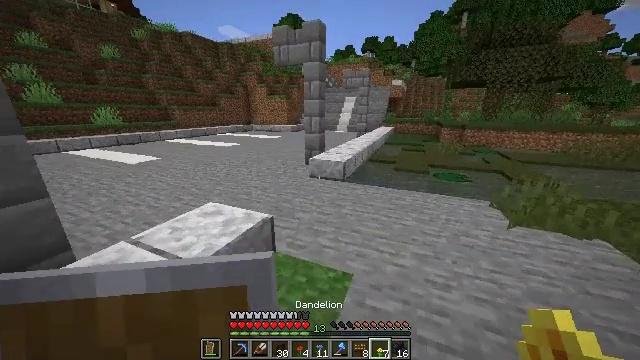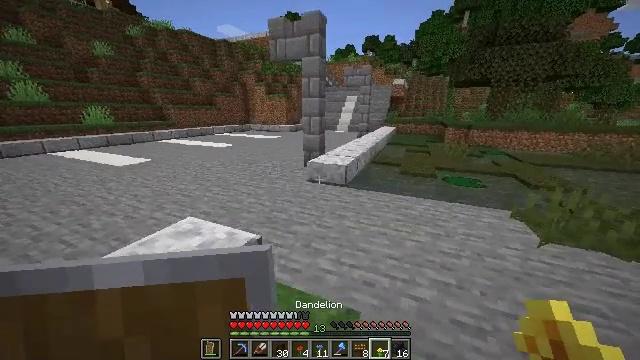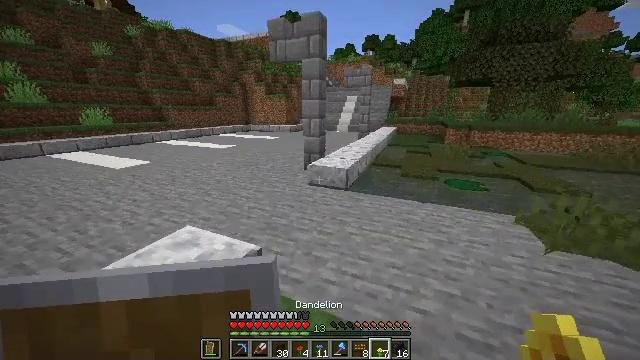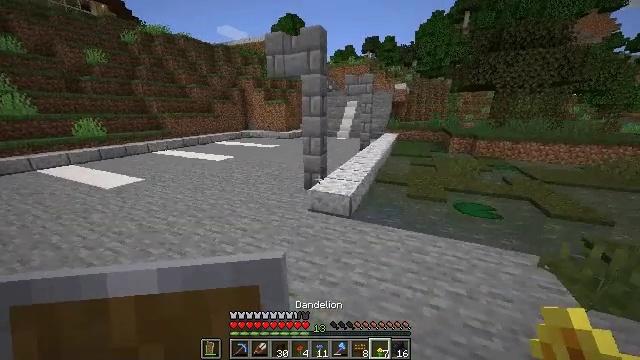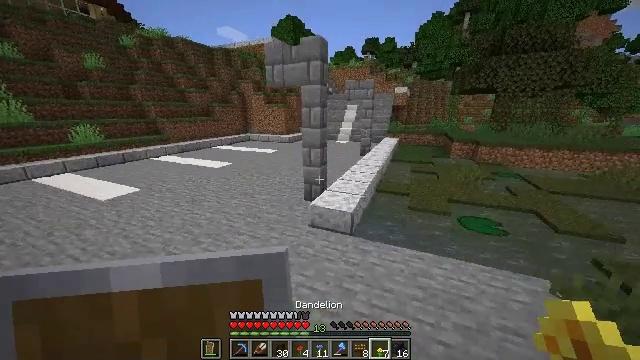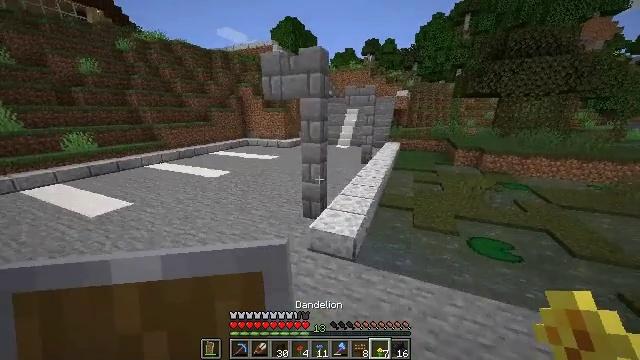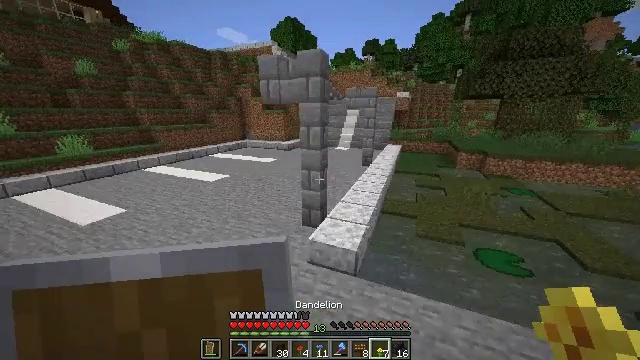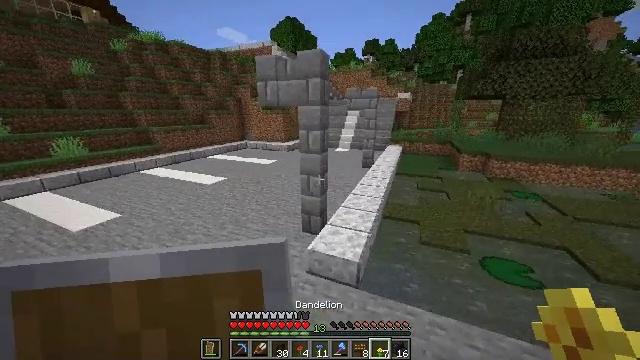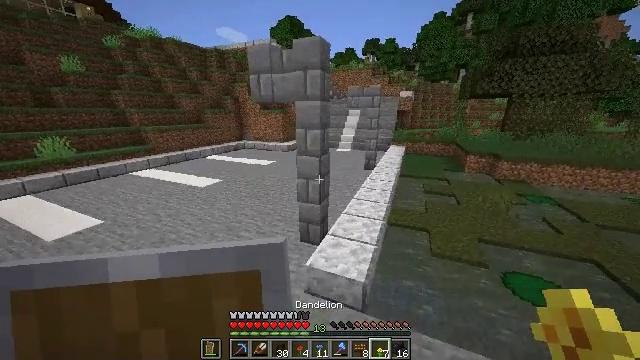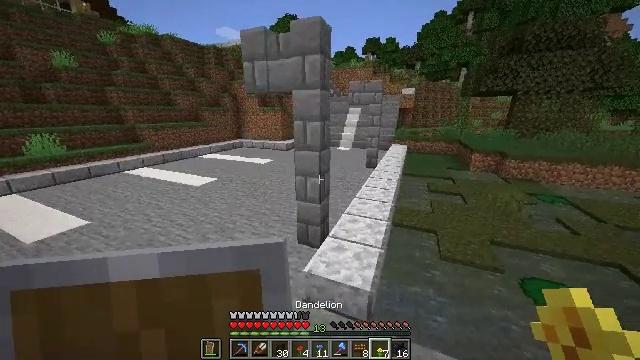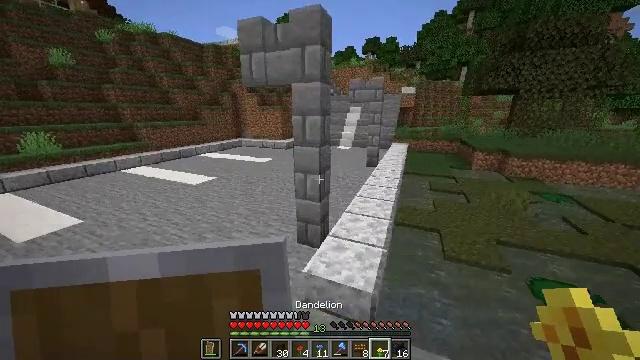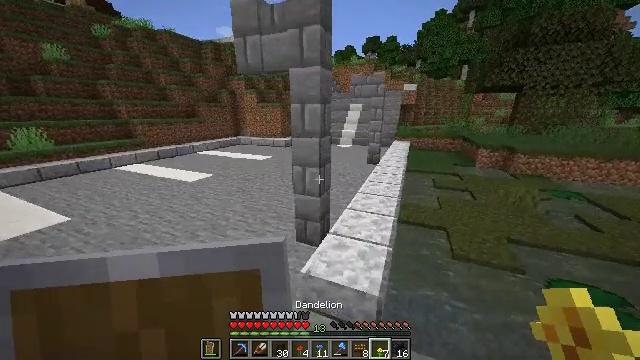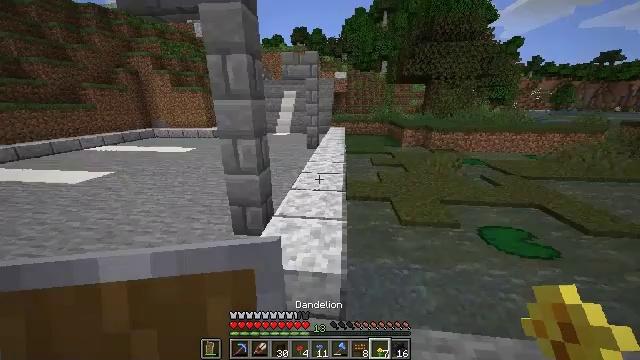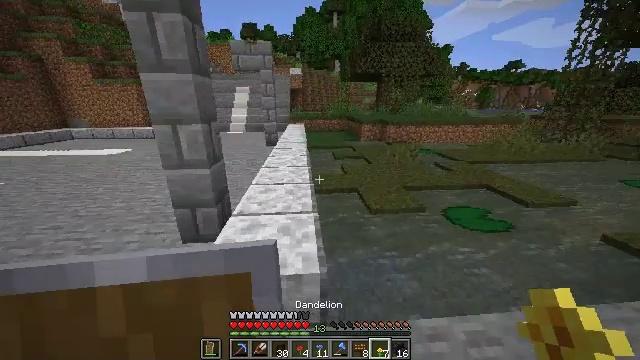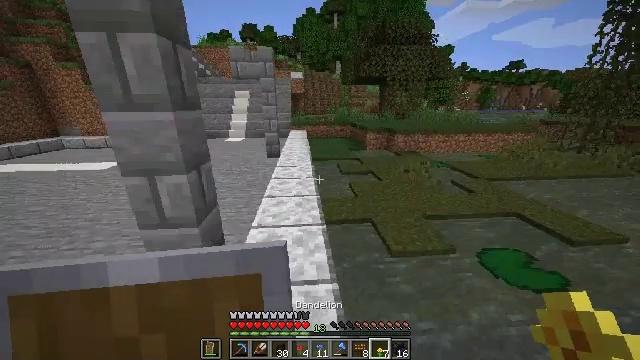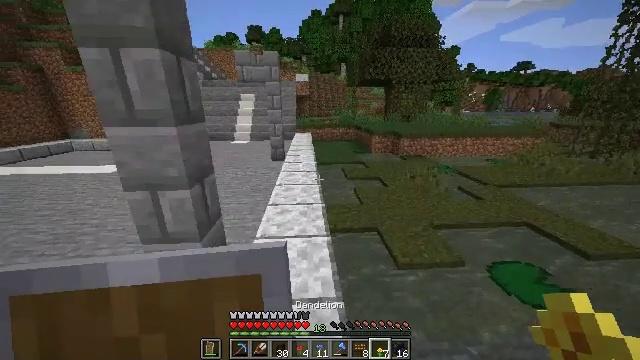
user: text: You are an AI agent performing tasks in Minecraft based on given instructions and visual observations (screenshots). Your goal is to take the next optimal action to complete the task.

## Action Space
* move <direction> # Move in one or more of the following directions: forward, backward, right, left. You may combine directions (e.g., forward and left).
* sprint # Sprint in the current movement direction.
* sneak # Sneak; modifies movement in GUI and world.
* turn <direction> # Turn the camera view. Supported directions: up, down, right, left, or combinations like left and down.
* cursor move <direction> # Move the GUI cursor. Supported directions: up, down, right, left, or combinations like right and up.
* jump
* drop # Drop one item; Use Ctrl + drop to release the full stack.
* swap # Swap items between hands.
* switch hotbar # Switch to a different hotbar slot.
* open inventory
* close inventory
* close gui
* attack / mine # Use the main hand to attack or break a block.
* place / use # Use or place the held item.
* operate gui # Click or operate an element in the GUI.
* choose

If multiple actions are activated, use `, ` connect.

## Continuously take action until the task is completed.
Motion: motion action
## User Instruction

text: Make polished diorite stairs with polished diorite blocks.
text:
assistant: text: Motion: move forward
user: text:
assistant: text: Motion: move forward, jump
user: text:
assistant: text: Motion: move forward, jump
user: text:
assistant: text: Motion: move forward, jump
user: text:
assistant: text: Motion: move forward, jump
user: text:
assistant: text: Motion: move forward, jump
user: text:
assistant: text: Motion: move forward, jump
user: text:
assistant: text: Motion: move forward, jump
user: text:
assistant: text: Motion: move forward, jump
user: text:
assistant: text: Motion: move forward, jump
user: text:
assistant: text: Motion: move forward, jump
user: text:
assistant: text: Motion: move forward, turn right and down, jump
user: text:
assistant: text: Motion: move forward, turn right, jump
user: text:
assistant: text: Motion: move forward, jump
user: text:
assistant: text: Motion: move forward, turn left, jump
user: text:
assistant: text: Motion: move forward, jump
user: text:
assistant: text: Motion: move forward, jump
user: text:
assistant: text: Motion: move forward, jump
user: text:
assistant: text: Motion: move forward, jump
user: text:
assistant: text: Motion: move forward, jump
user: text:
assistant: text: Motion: move forward, jump
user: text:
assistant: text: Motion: move forward, jump
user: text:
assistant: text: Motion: move forward, jump
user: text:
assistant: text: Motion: move forward, jump
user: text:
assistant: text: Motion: move forward, jump
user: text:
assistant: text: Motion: move forward, jump
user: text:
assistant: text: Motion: move forward, jump
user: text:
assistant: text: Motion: move forward, jump
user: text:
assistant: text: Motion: move forward, jump
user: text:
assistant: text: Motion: move forward, jump